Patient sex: M
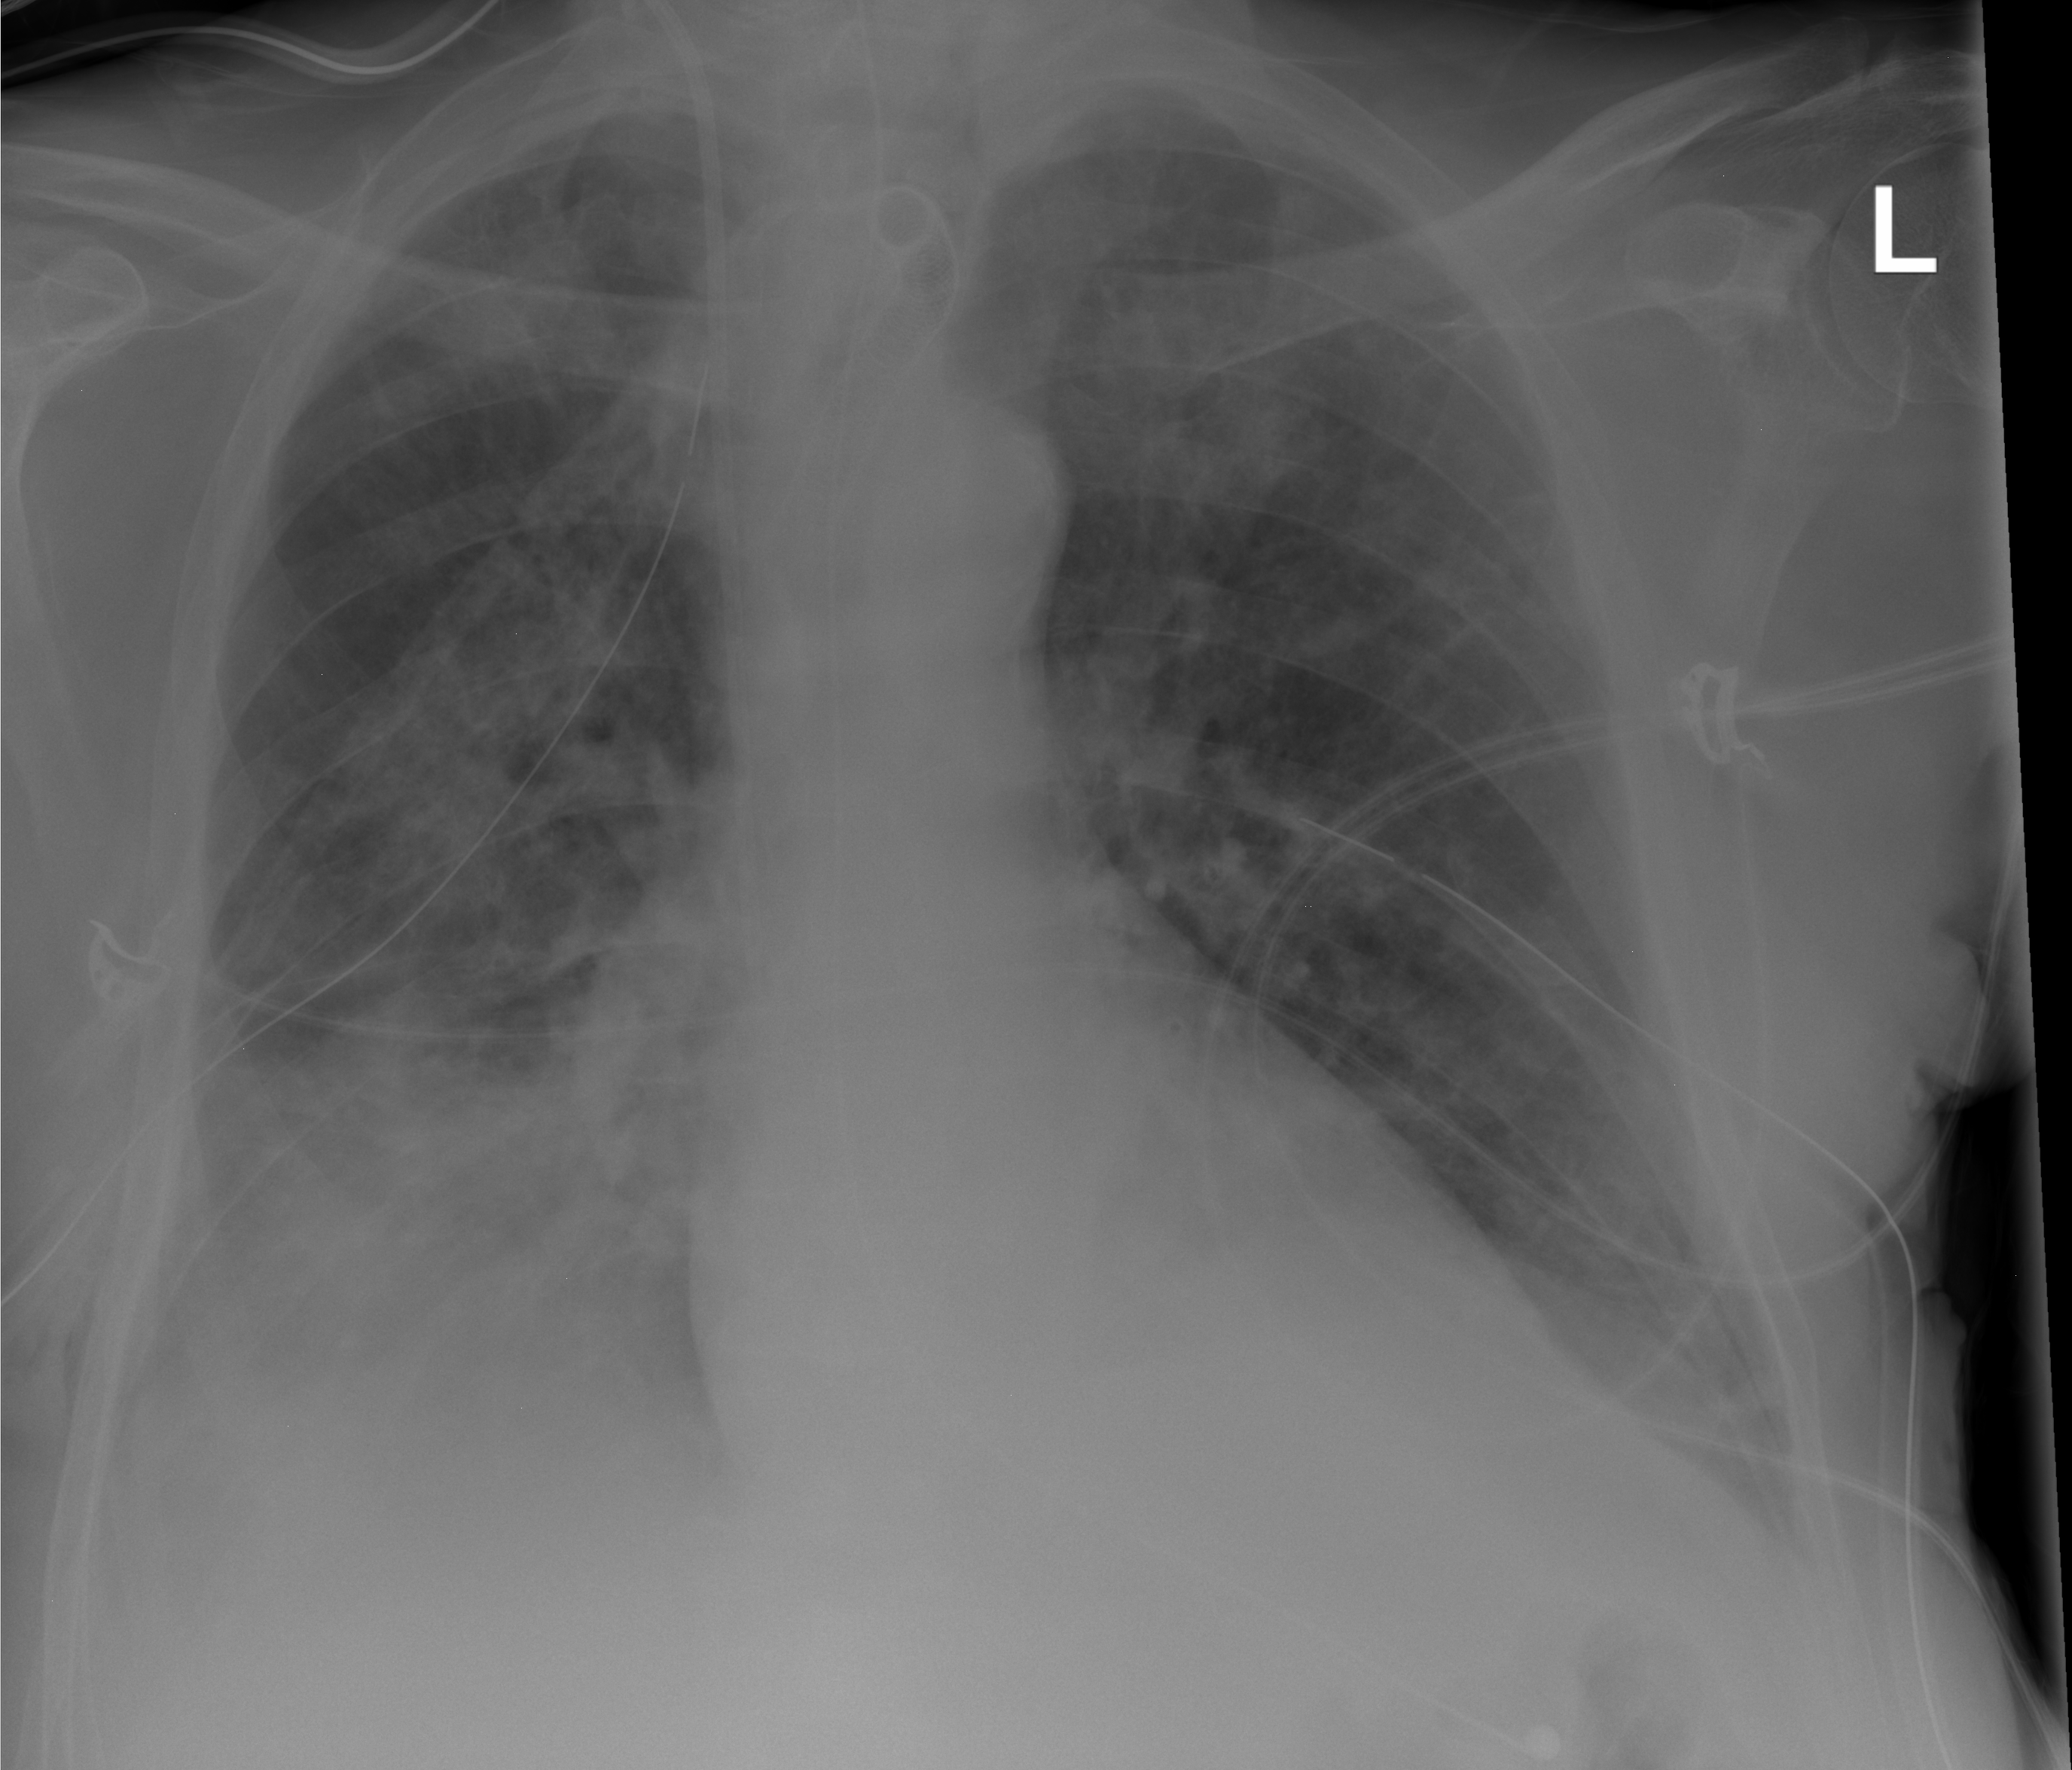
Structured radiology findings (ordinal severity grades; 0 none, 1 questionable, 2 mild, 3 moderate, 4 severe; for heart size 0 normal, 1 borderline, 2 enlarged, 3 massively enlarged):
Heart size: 0
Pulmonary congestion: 3
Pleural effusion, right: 2
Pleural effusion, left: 1
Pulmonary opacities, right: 3
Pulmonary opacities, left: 3
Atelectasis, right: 3
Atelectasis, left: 2